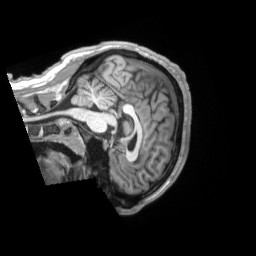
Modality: T1w
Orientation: sagittal
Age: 22
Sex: male
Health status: ill
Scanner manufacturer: siemens
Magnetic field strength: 3 T
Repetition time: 2.2 s
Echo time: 0.00157 s